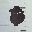
Label: 6